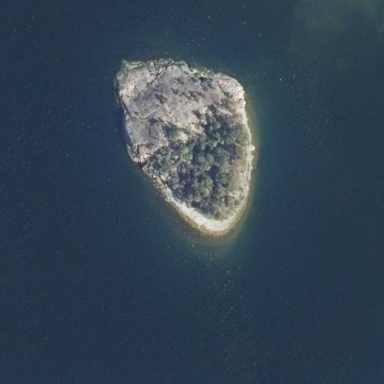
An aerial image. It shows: Islet located along the natural coastline.